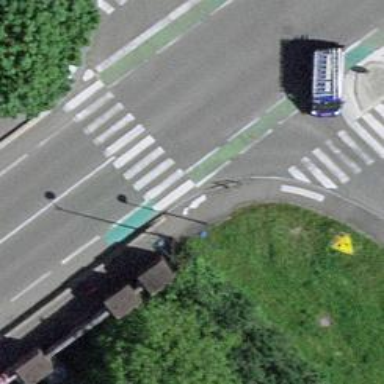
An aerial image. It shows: Uncontrolled zebra crossing on the road.